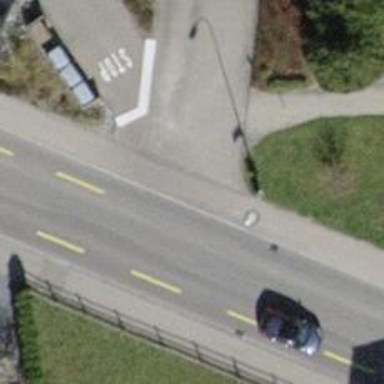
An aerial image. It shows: Unmarked crossing on the road.